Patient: sex M, age 30
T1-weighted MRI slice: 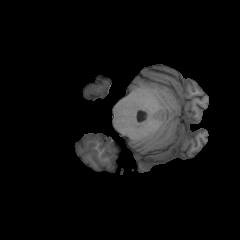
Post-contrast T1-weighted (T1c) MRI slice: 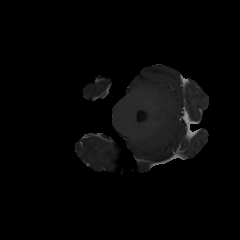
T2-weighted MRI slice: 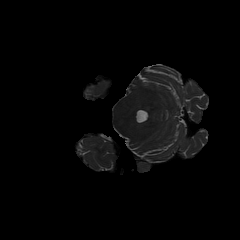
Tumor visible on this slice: no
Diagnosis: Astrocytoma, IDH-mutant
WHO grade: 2